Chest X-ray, AP view. Patient: 43 years old, sex F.
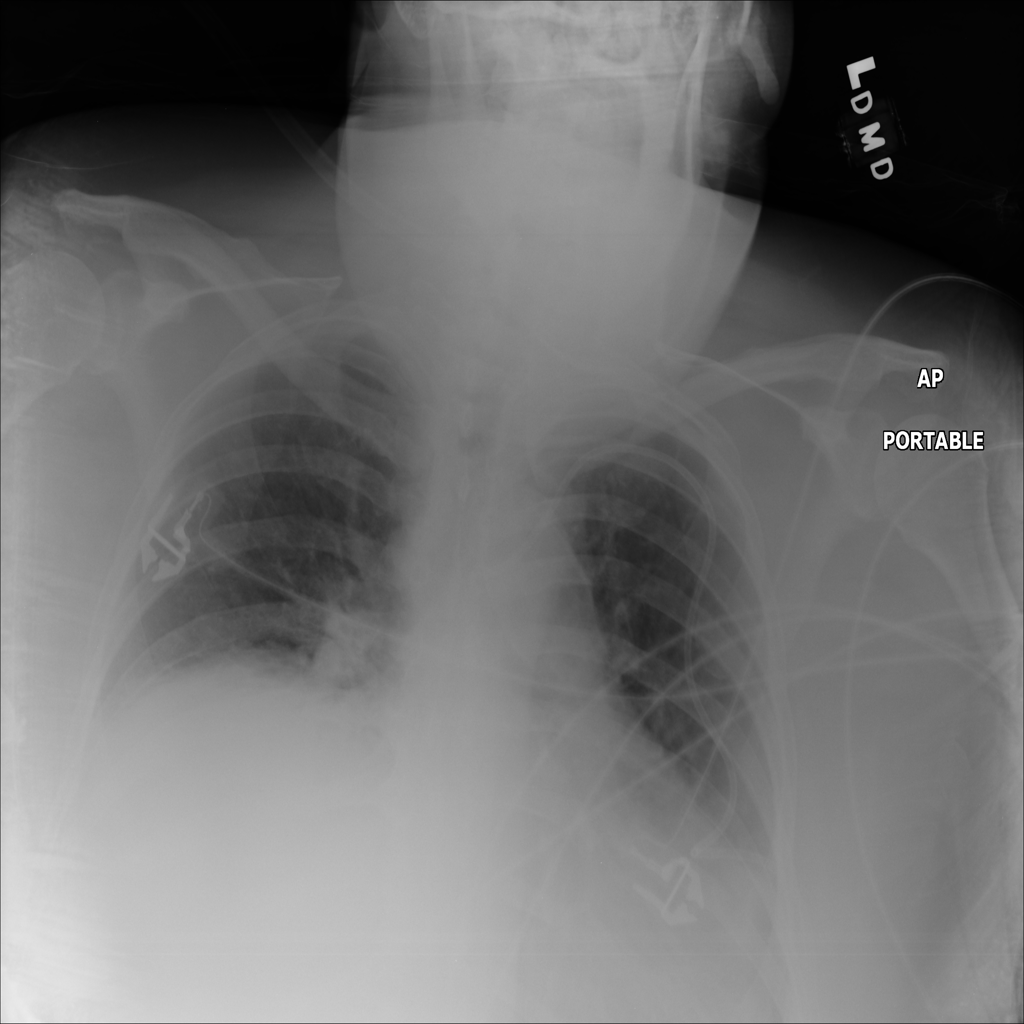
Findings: Atelectasis